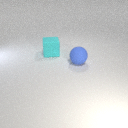
large blue rubber sphere to the right of large cyan rubber cube